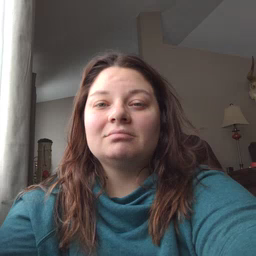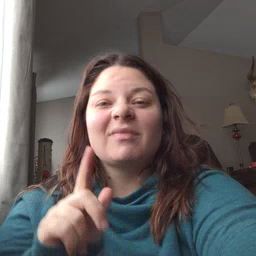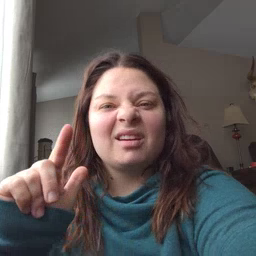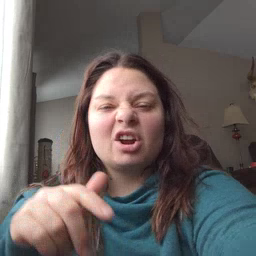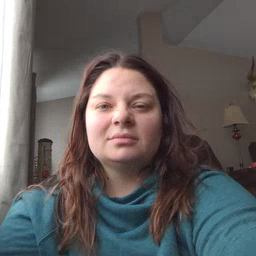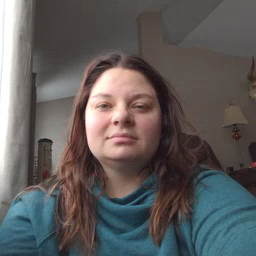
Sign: later